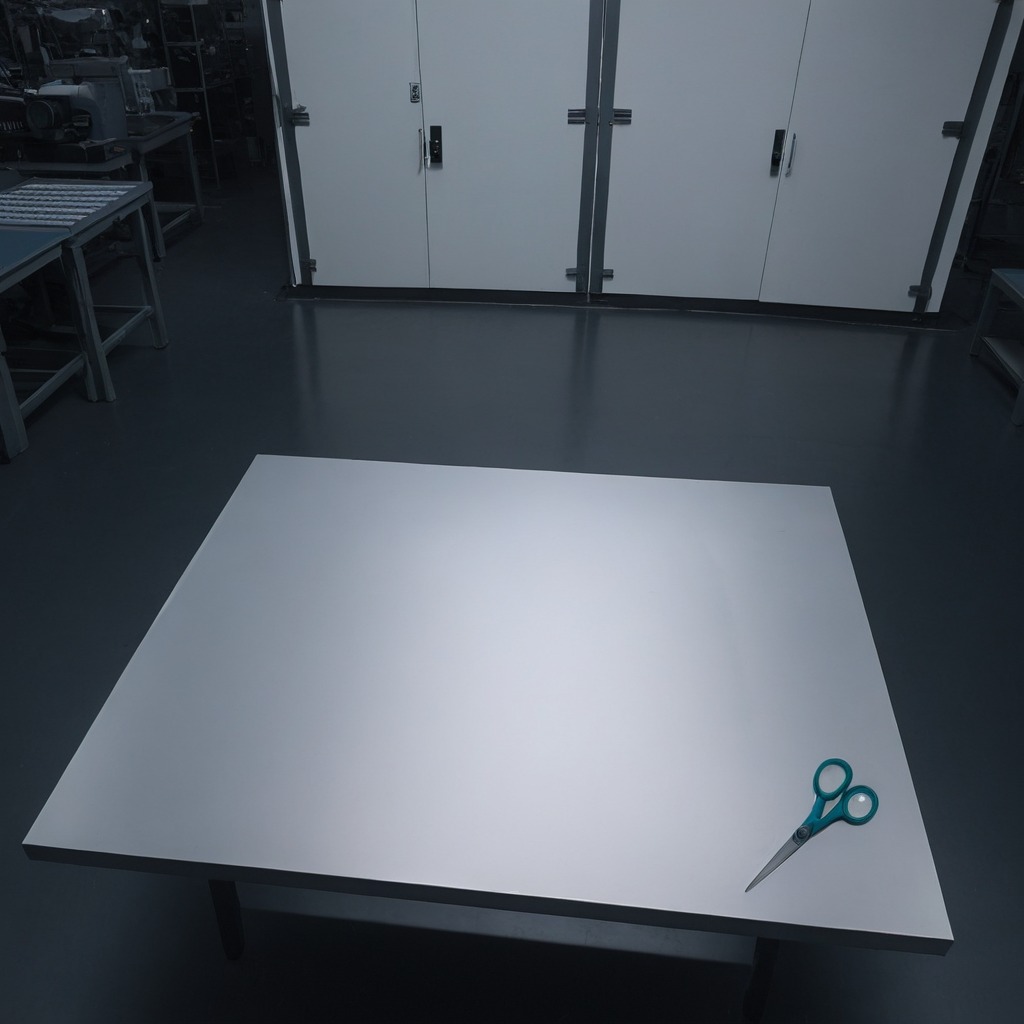
A scissor is lying on a clean empty table in a basement in the evening.